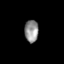
Tissue: skin
Cell type: Epithelial cells
Senescence score: 0.1866
Nuclear area (px): 301
Mean DAPI intensity: 145.744